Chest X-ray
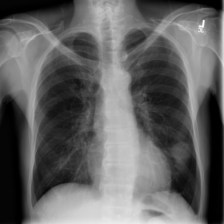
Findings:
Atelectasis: negative
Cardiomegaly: negative
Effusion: negative
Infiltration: negative
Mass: negative
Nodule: negative
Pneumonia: negative
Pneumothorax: negative
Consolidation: negative
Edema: negative
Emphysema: negative
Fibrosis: negative
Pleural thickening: negative
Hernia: negative